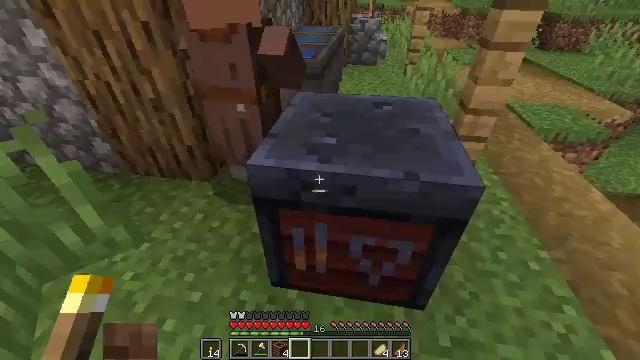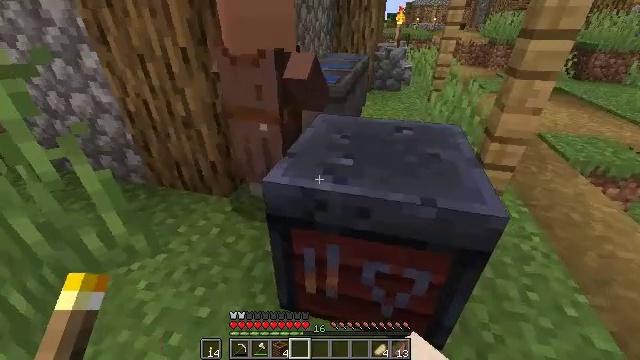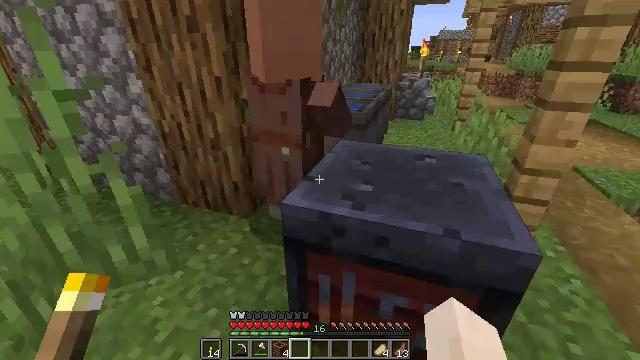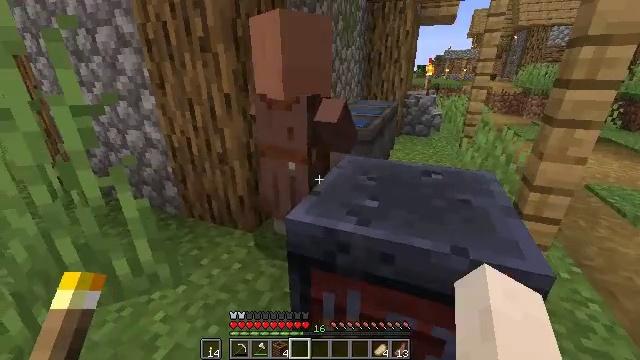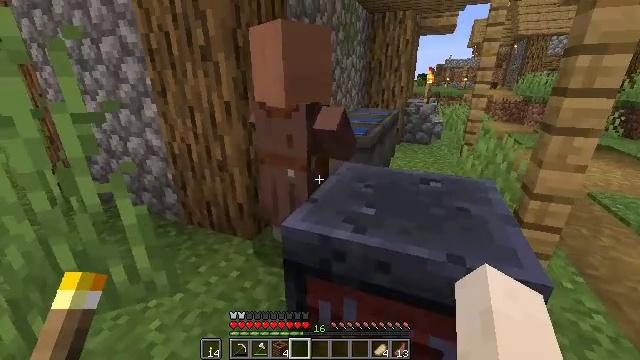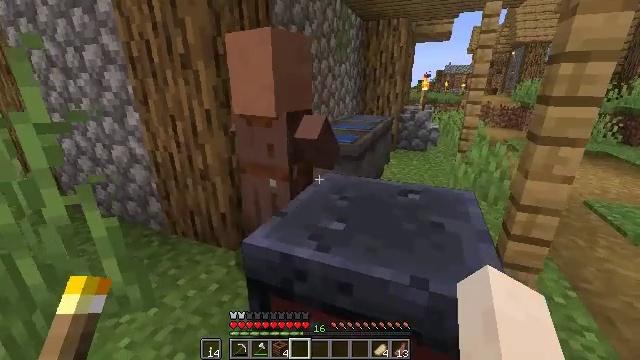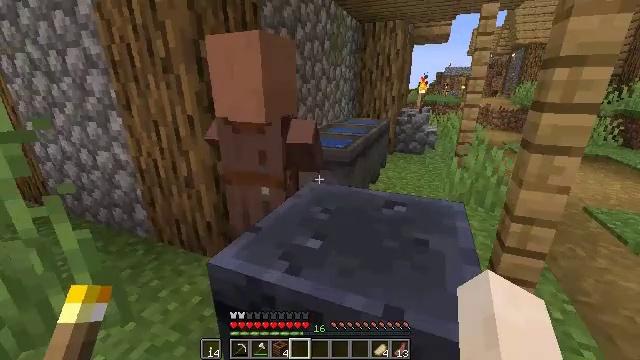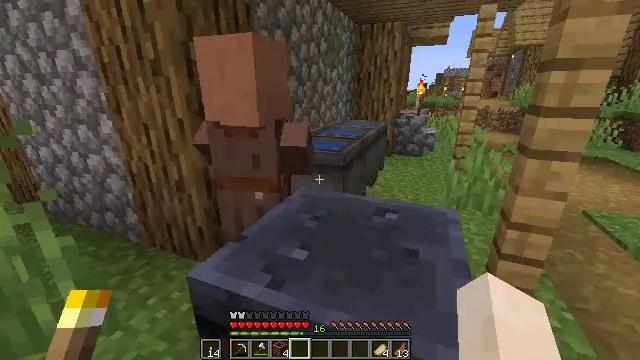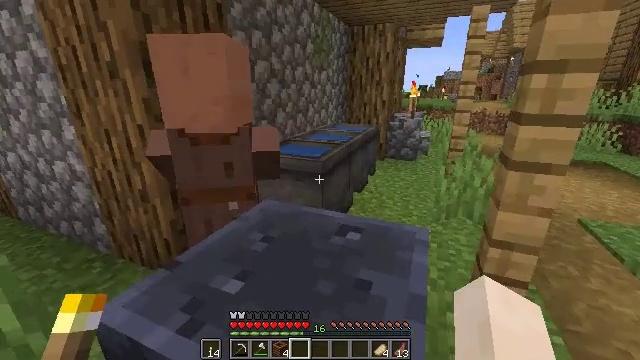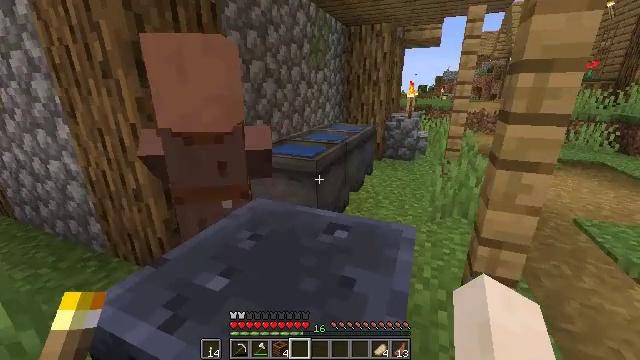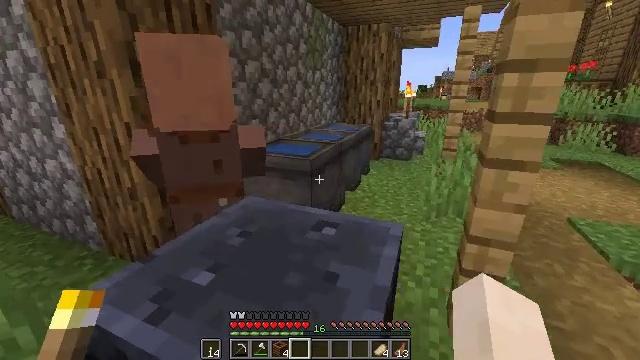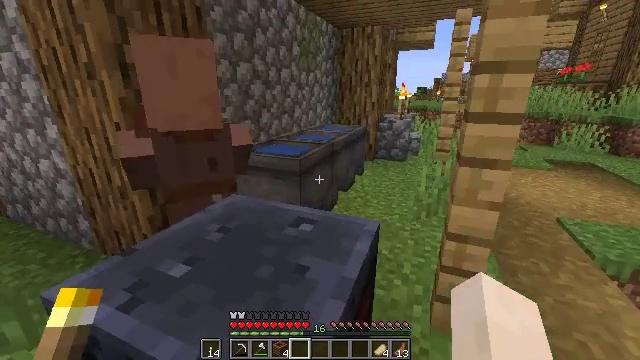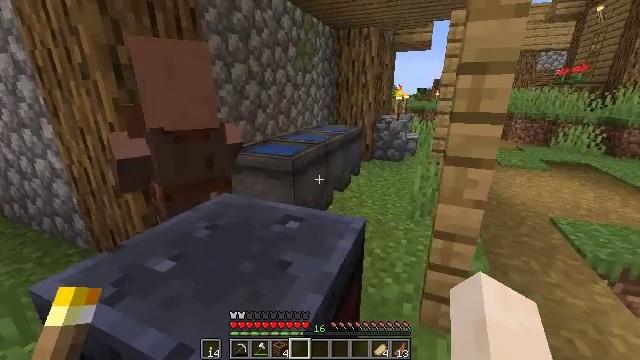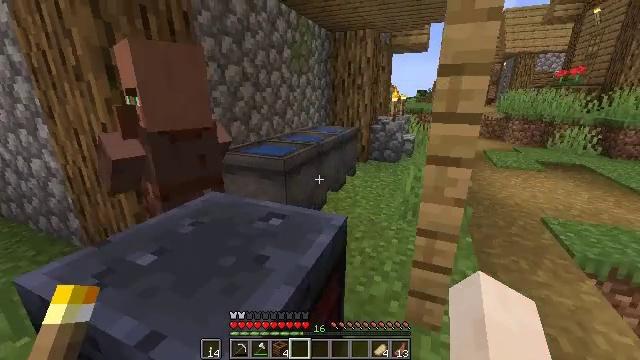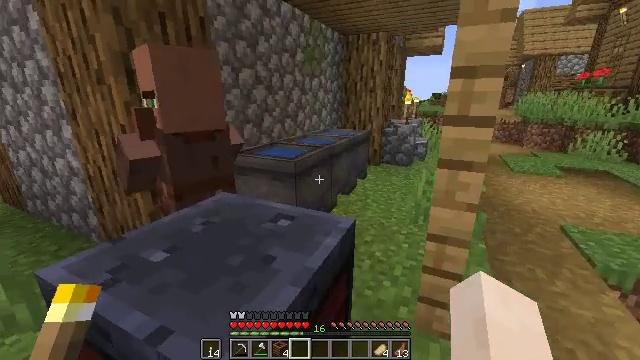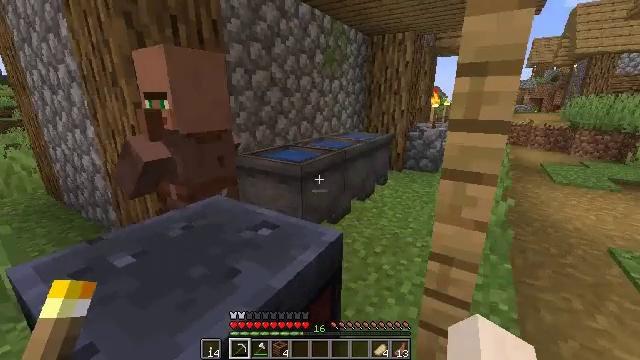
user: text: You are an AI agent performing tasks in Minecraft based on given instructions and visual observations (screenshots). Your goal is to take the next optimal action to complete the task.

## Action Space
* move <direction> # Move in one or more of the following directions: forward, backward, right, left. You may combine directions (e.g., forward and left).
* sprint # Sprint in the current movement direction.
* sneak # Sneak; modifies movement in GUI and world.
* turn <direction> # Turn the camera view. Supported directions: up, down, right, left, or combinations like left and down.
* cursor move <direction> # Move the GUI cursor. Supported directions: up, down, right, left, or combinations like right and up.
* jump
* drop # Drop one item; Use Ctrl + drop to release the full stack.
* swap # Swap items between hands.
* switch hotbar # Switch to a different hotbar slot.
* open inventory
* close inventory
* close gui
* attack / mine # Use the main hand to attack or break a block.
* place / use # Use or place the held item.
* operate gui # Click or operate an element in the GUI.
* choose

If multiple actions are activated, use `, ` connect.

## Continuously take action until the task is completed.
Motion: motion action
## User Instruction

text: Attack the cauldron to retrieve it.
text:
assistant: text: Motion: turn left and up
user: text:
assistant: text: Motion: turn left and up
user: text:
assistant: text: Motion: turn left and up
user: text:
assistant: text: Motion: move right, turn up
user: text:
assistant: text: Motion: move forward and move right, turn up
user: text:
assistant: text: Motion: move forward and move right
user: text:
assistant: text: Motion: move forward and move right
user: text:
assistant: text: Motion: move forward and move right
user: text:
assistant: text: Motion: move forward and move right
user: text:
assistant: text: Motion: move forward and move right
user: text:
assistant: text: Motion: move forward and move right
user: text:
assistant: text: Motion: move forward and move right
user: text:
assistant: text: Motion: move forward and move right
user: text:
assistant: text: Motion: move forward and move right, turn left
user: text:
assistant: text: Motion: move forward and move right, turn left, switch to hotbar 1
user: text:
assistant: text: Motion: move forward and move right, turn left, switch to hotbar 1
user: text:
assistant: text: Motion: move forward and move right, turn left, switch to hotbar 1
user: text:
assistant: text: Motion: move forward and move right, turn left and down, switch to hotbar 1
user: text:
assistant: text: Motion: move forward, turn left
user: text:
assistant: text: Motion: move forward
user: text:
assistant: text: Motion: no_op
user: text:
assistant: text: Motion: turn right and down
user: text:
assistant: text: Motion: turn right
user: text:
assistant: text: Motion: attack / mine
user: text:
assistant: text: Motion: attack / mine
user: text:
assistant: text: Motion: attack / mine
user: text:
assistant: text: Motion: attack / mine
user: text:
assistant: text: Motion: attack / mine
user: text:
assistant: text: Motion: attack / mine
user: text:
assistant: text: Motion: attack / mine